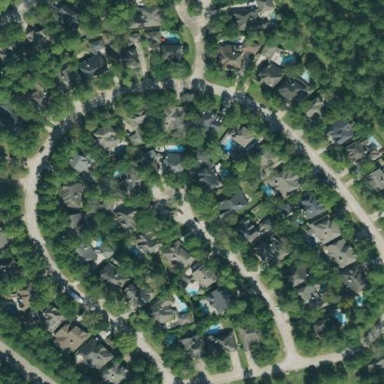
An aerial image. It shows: Residential area within neighborhood.